Field crop: maize
Growth stage: 1
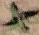
Species: atriplex